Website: ulta-beauty
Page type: payment
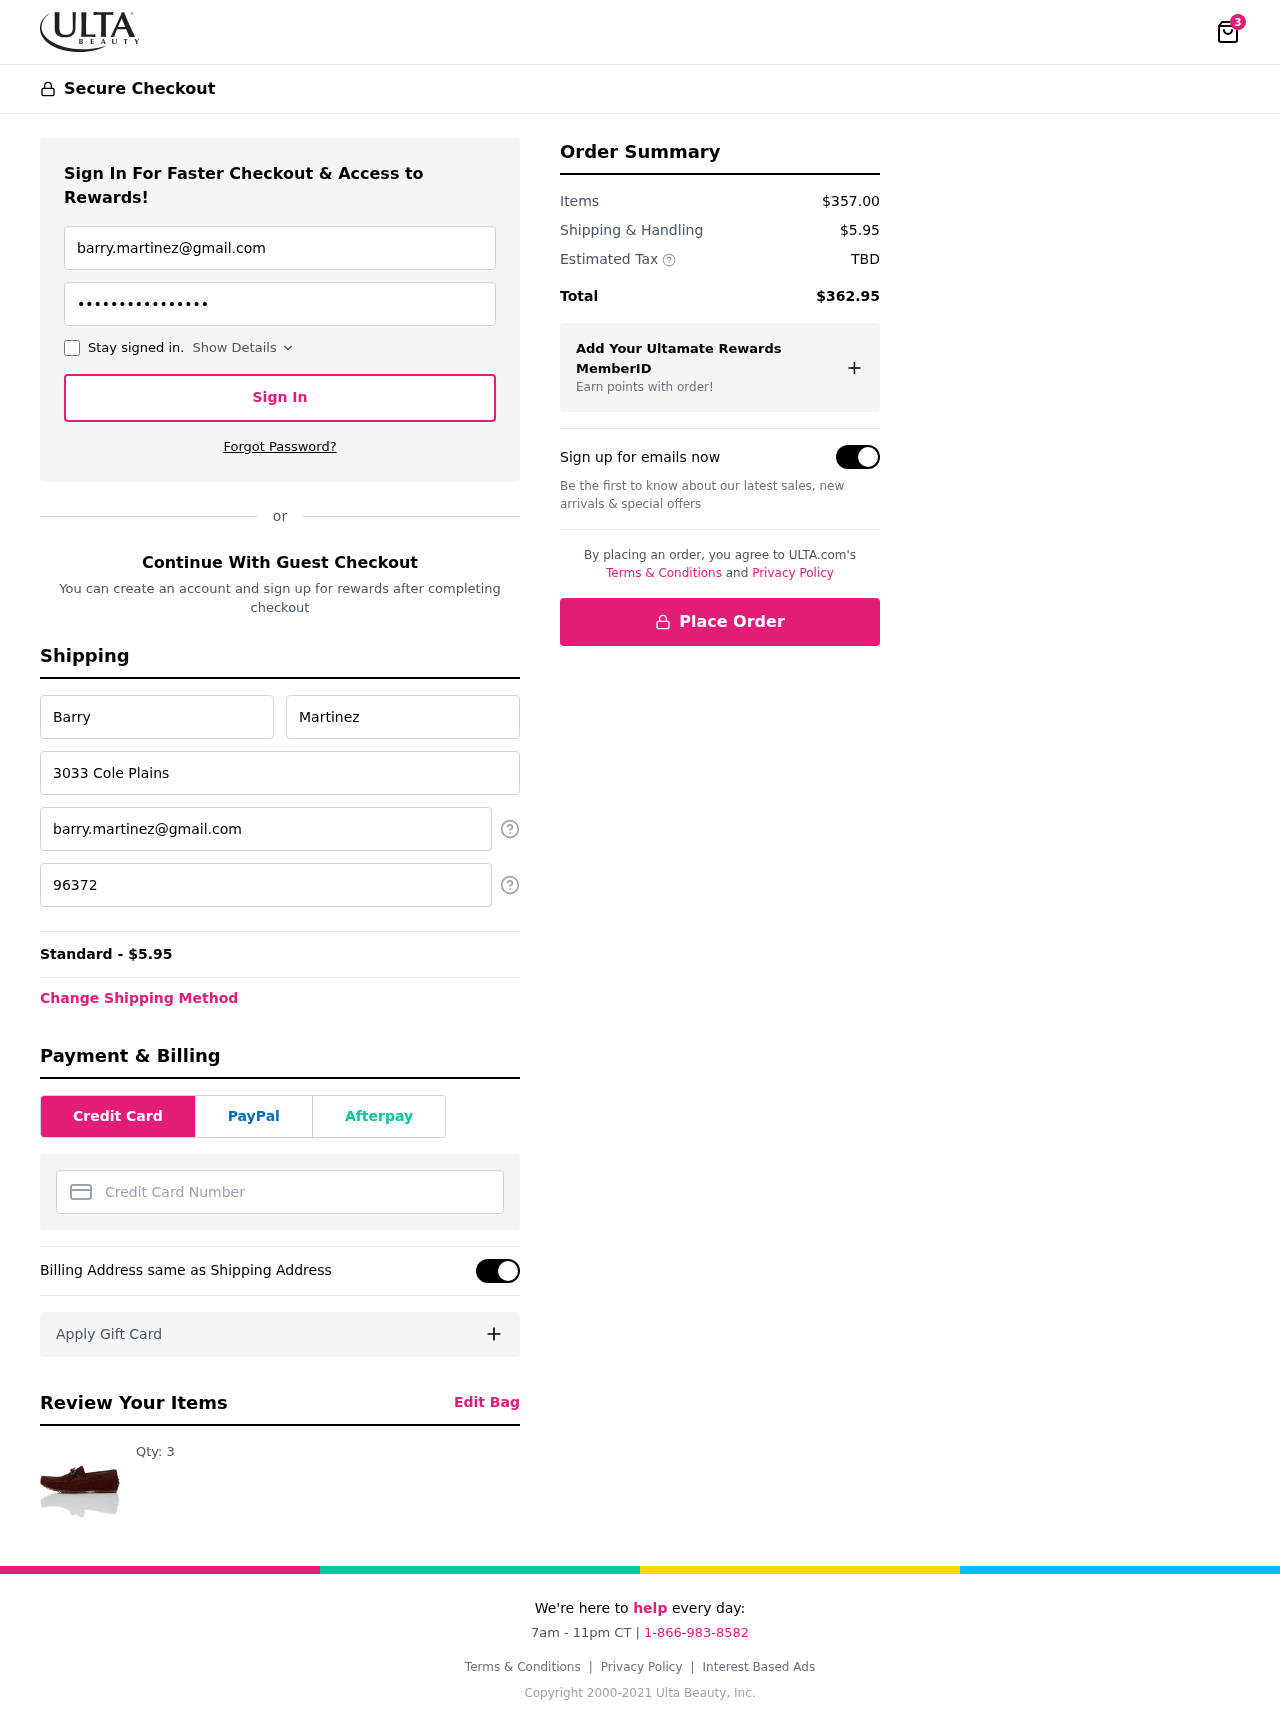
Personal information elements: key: PII_CARD_NUMBER
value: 6011 1398 4238 1725
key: PII_EMAIL
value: barry.martinez@gmail.com
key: PII_FIRSTNAME
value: Barry
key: PII_LASTNAME
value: Martinez
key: PII_PHONE
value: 9637253540
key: PII_STREET
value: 3033 Cole Plains
Product elements: key: PRODUCT1_QUANTITY
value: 3
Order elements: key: ORDER_NUM_ITEMS
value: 3
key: ORDER_SHIPPING_COST
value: $5.95
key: ORDER_SHIPPING_COST
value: Standard - $5.95
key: ORDER_SUBTOTAL
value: $357.00
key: ORDER_TAX
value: TBD
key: ORDER_TOTAL
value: $362.95